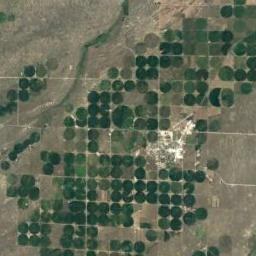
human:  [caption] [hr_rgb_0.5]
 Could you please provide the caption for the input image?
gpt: Many dense dark green, Light green mixed neatly arranged circular farmland of different sizes, .

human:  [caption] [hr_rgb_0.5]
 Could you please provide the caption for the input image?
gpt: Many deep green circle farmland are in the bare land .

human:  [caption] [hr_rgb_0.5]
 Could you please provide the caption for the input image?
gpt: More than twenty round farms of the same size are neatly arranged .

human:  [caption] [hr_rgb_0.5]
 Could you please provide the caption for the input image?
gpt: Many dark green circular farmlands are neatly arranged on the wasteland .

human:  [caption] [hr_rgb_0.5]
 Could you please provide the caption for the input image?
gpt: There are more than a hundred cultivated circular farmlands .